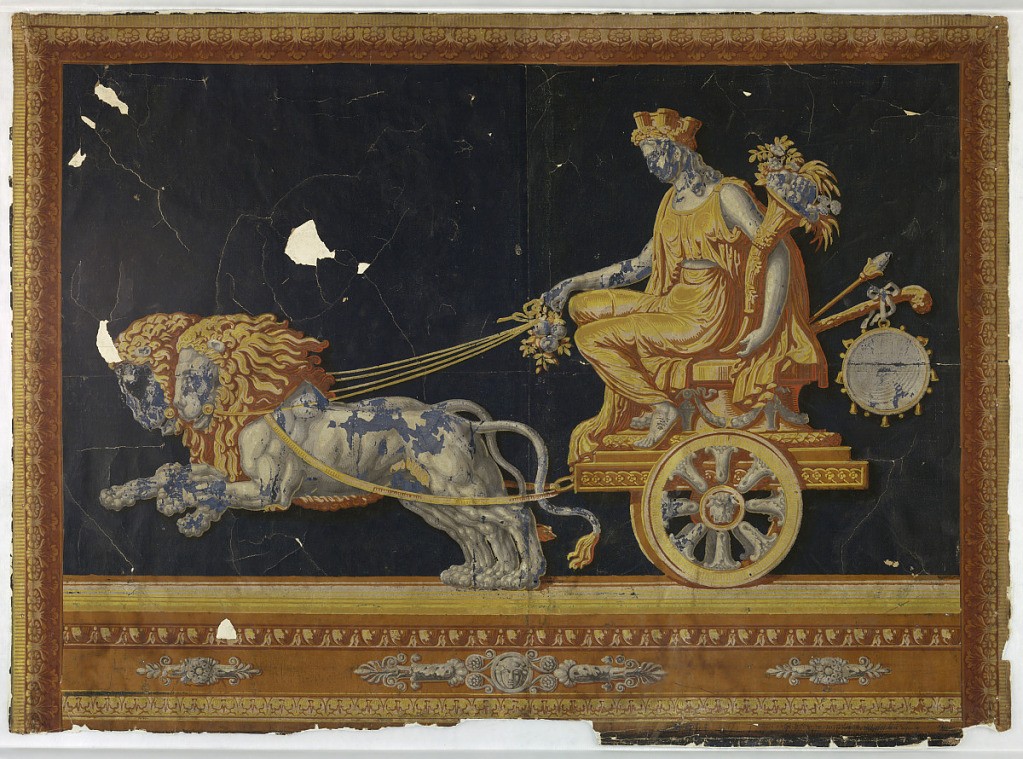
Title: Overdoor
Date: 1805
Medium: Block printed on handmade paper
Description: Overdoor panel, design of Cybele seated in a chariot drawn by two lions; with frame representing Greek molding.